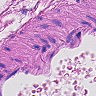
Metastatic tissue present: no